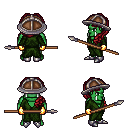
a pixel art fantasy rpg character, male body template, orc, green skin, green robe, teal pants, brunette princess hairstyle, chain helm, gold gloves, metal boots, spear, four views (front, back, left, right), 2x2 character sprite sheet, small pixel art, hard edges, no anti-aliasing